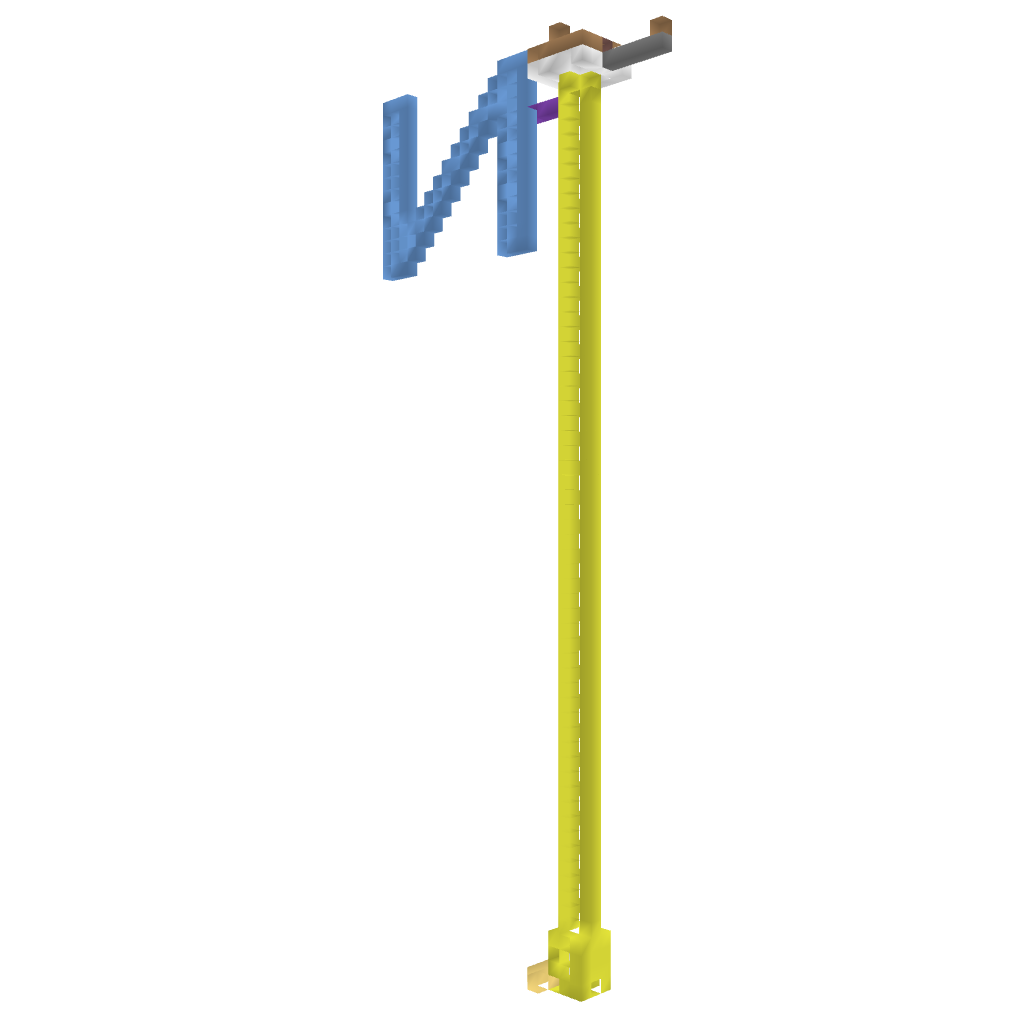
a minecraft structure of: compass good quality